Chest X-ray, PA view. Patient: 65 years old, sex M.
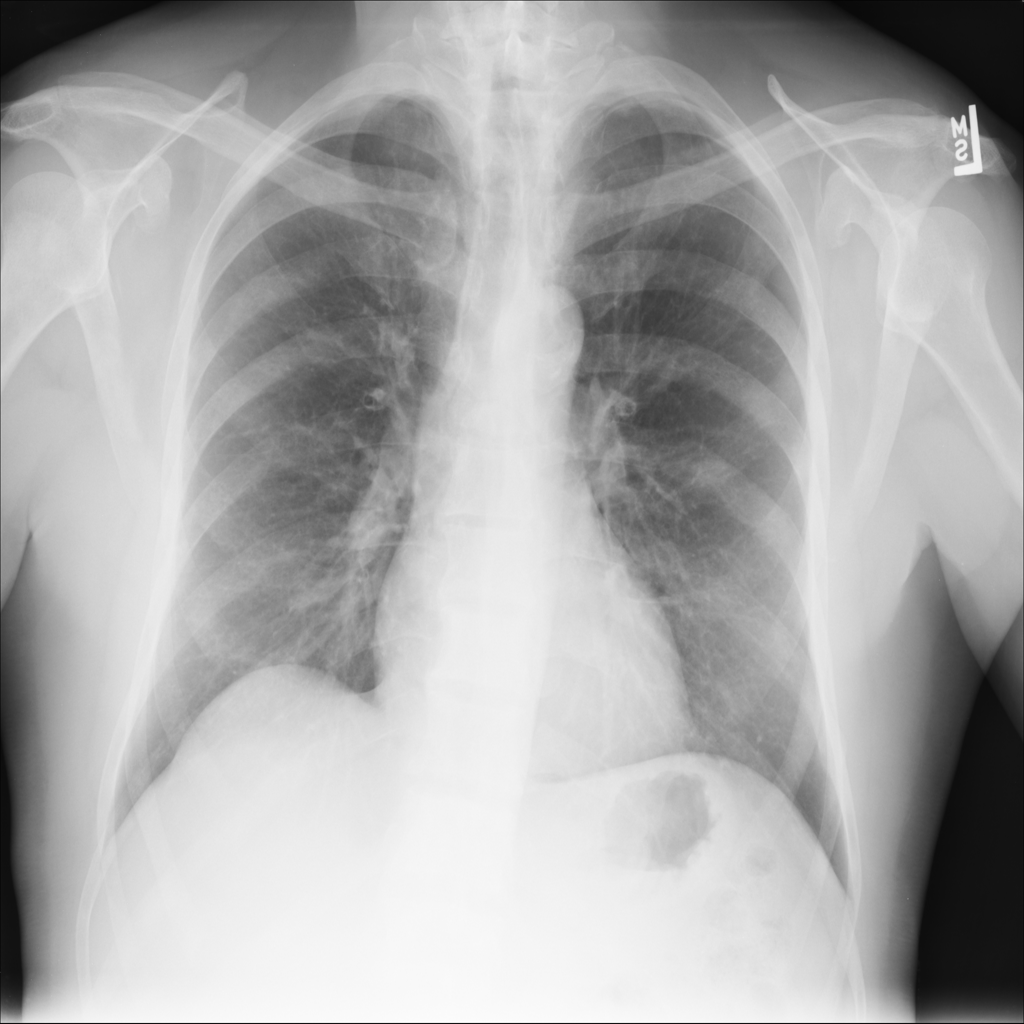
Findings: No Finding